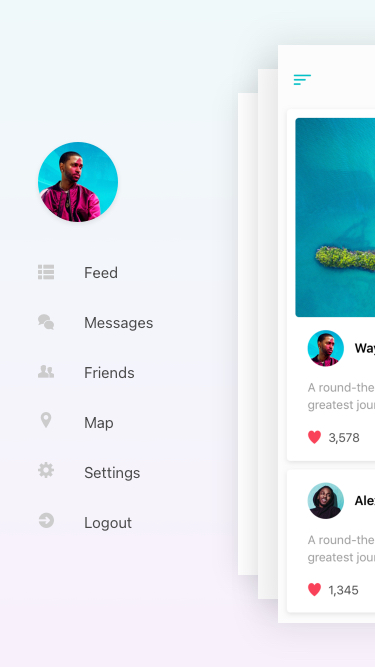
Text in this UI design:
Feed
Messages
Friends
Map
Settings
Logout